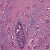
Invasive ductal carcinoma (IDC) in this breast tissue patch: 1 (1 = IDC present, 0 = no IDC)